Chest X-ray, PA view. Patient: 63 years old, sex M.
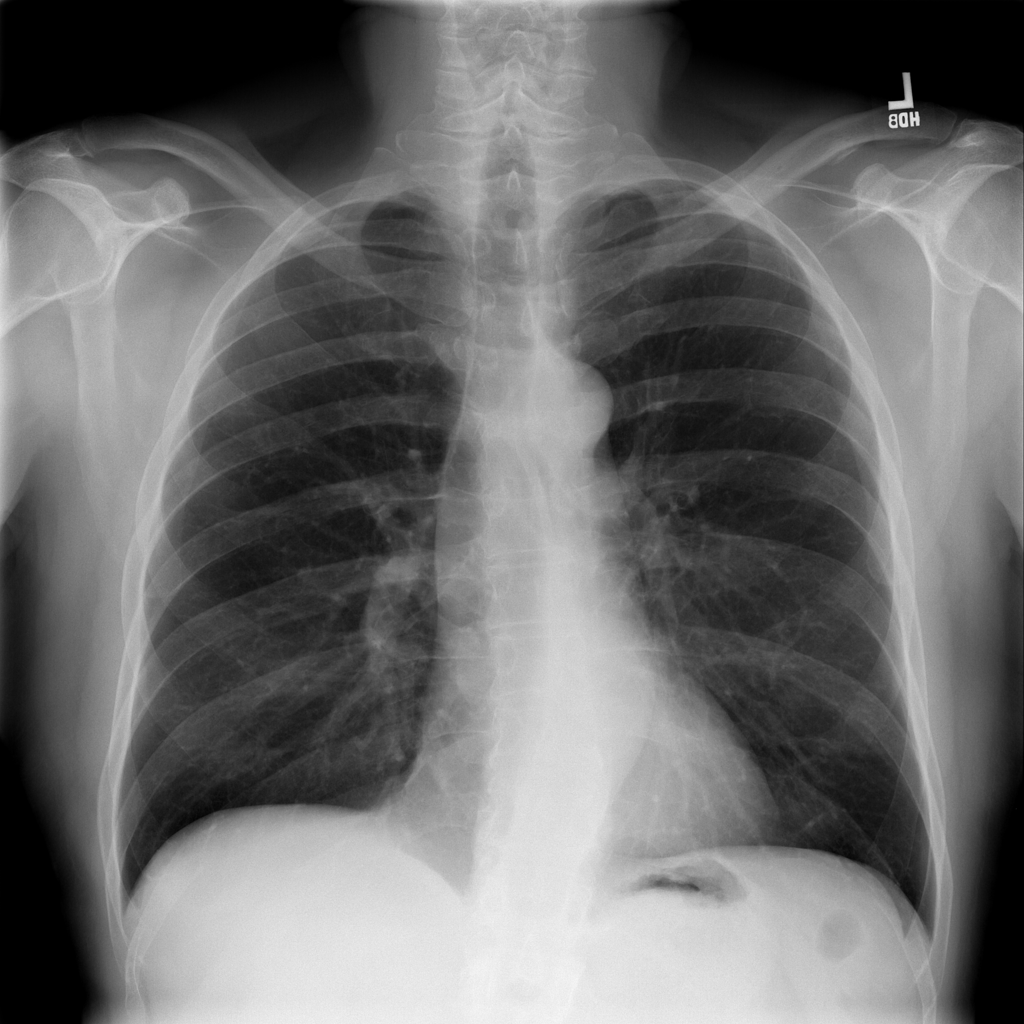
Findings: No Finding